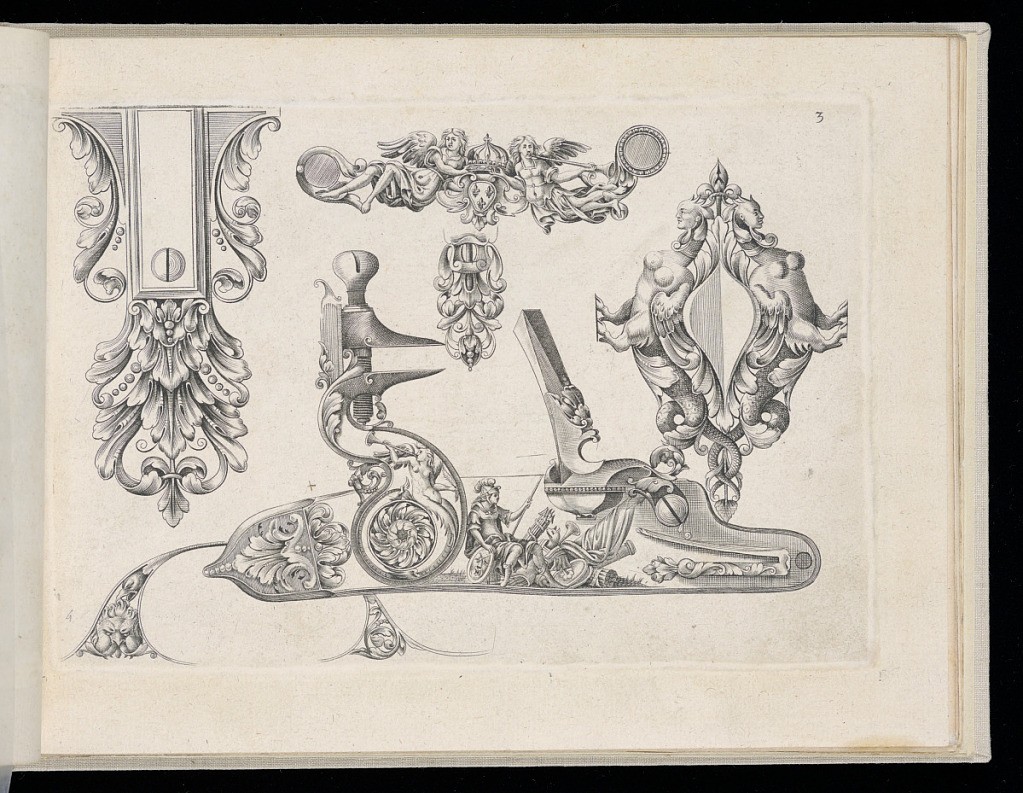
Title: Designs for Gun Parts and Ornament
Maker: Thobie Tourneur, Le Thuraine, French, active ca. 1630 – ca. 1690
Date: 1660
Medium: Engraving on laid paper
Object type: Print
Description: Designs for gun parts (flintlock and ornament) decorated with grotesque ornaments, mascarons (masks), fantastical animals, sphynx, angels, Royal French coat of arms, arms, and armor, scrolling leaves (rinceaux), rosettes, and fleurons. The plate is numbered.